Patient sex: F
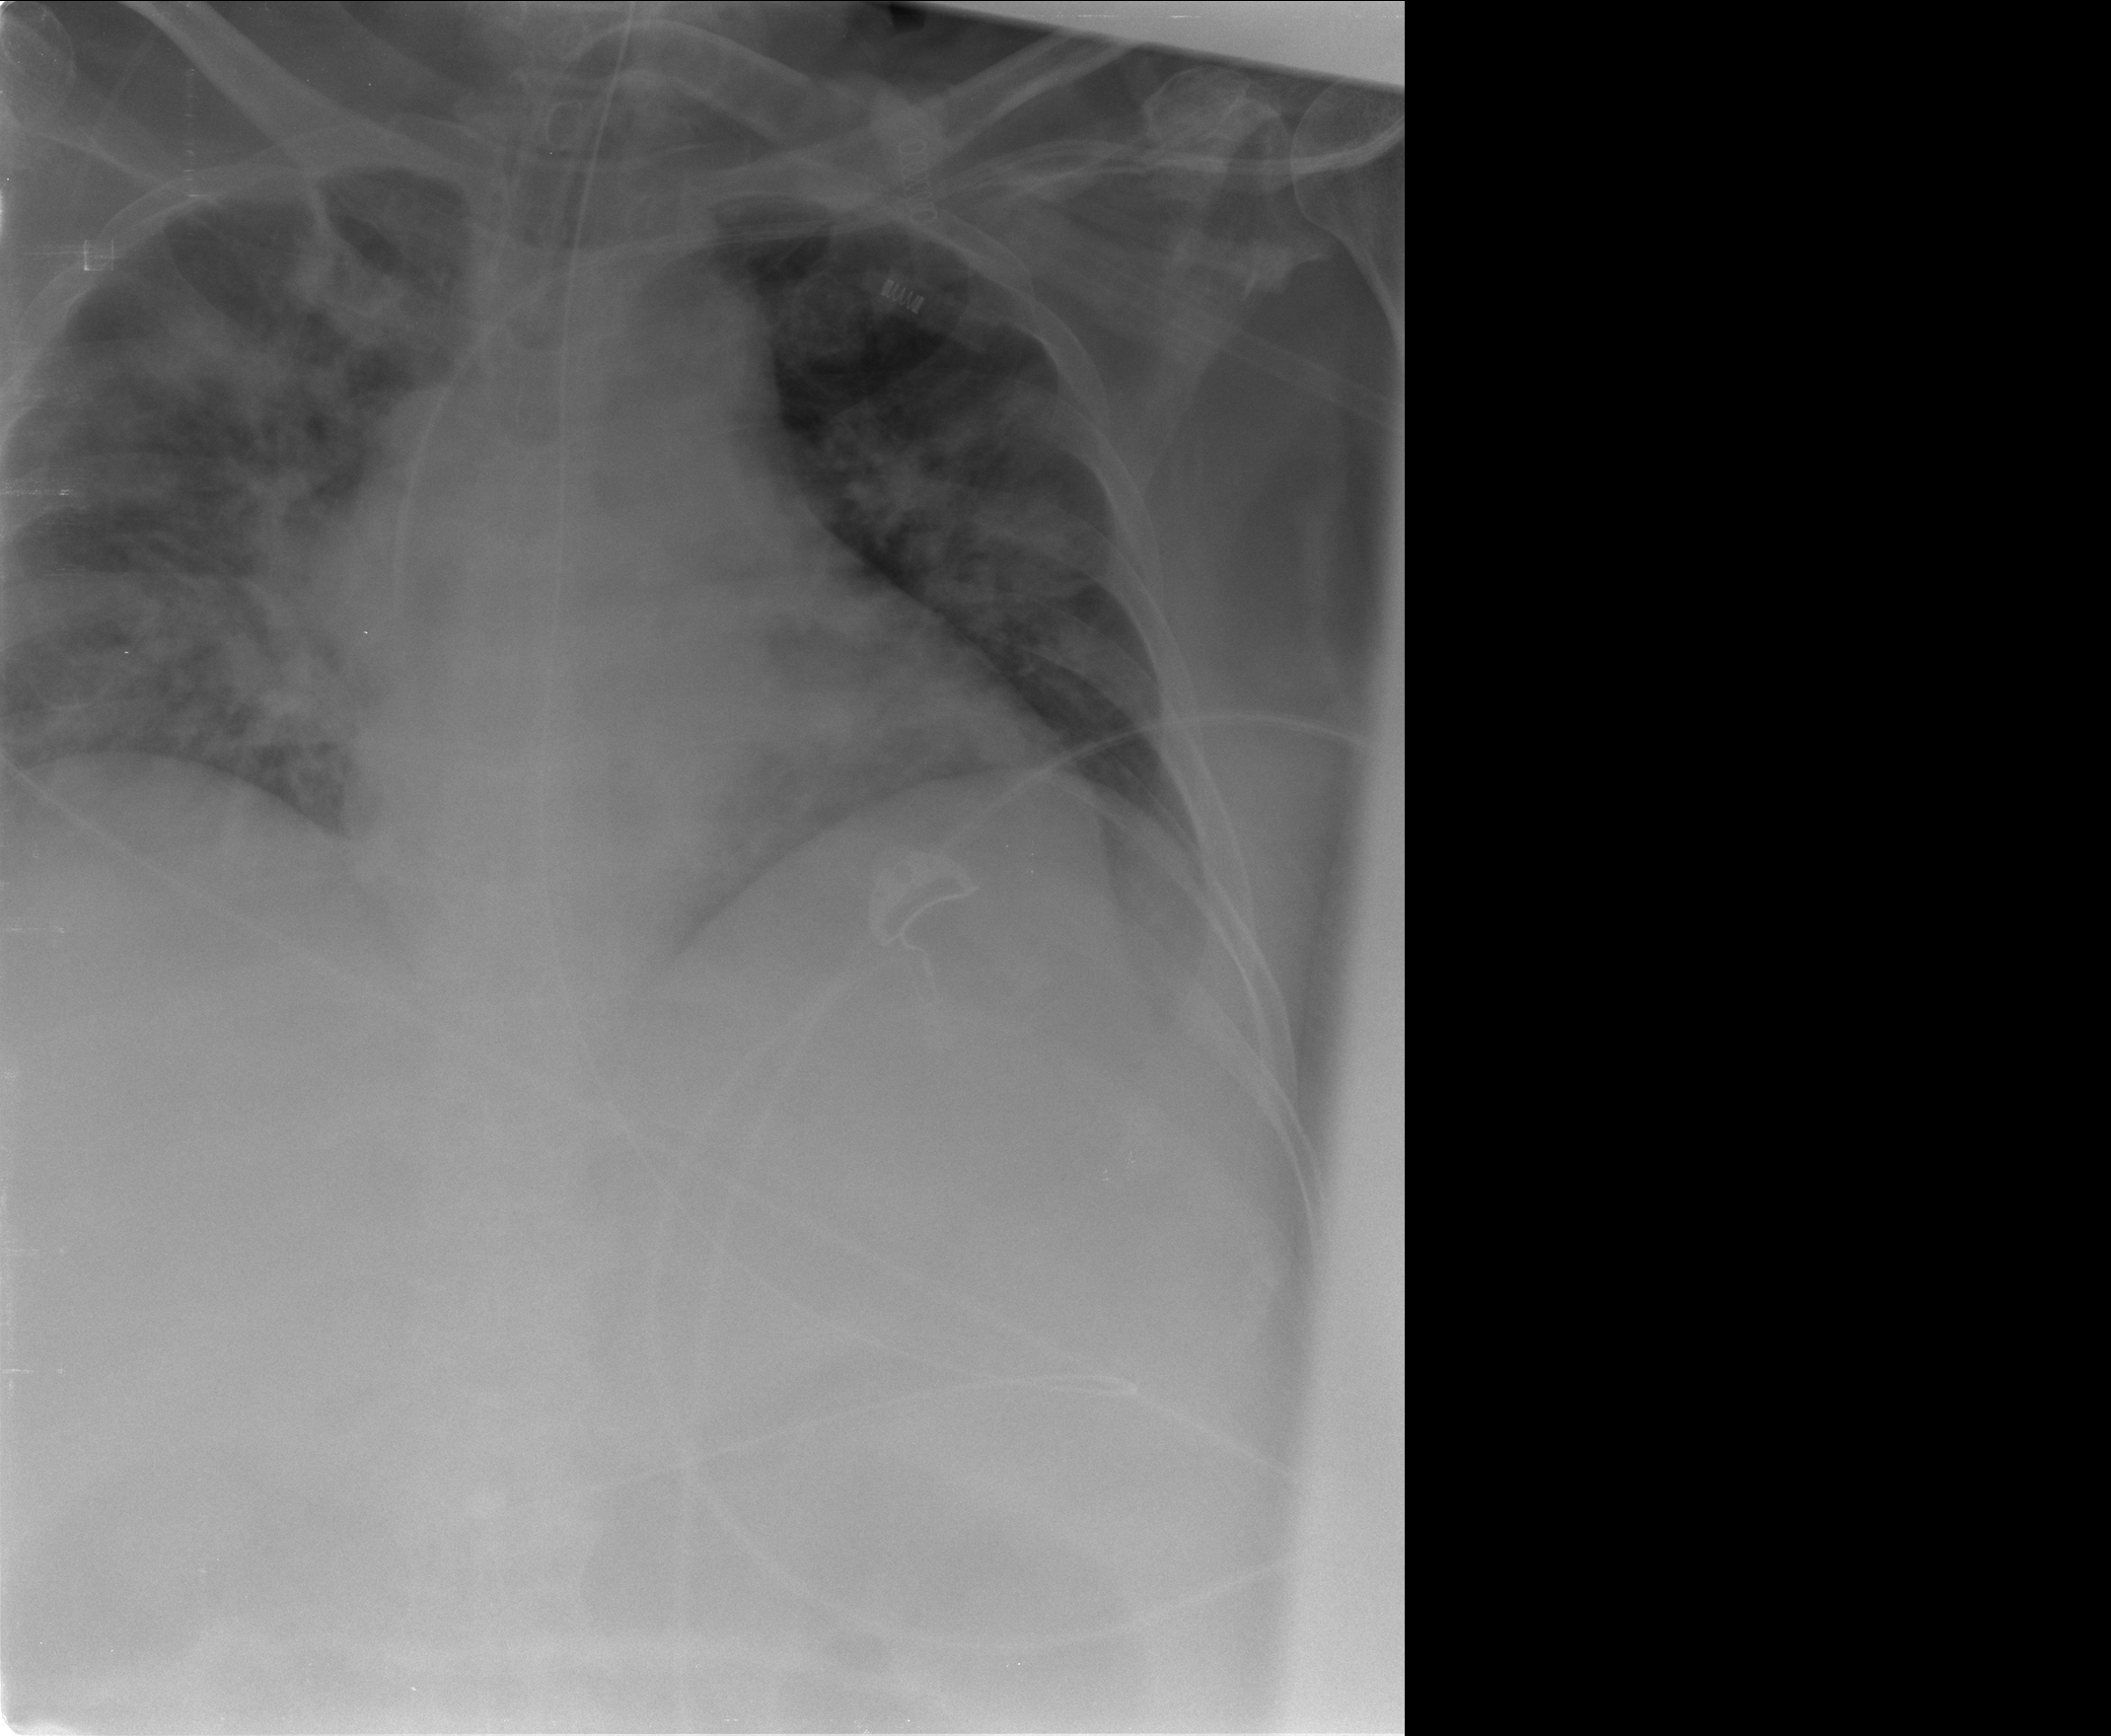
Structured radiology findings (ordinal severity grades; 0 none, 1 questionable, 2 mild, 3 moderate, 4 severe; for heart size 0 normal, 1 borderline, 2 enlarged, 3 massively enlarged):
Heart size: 0
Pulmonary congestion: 3
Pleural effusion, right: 0
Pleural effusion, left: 0
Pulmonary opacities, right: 3
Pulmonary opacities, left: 3
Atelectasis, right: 3
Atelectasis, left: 3